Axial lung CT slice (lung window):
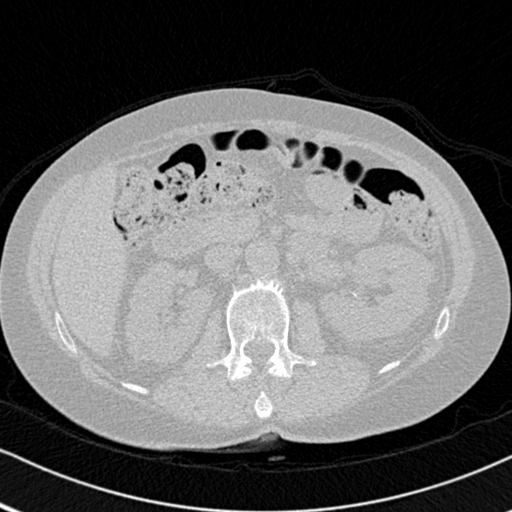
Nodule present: no